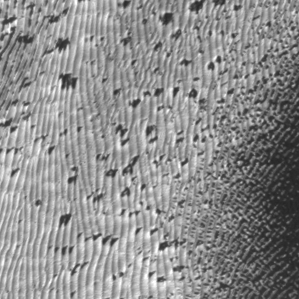
Label: frost